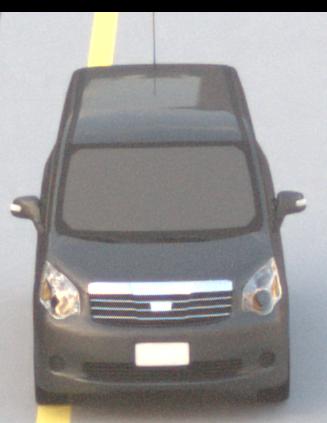
Make: Toyota
Model: Noah
Detailed model: Voxy R70G
Model produced from: 2007
Model produced until: 2013
Doors: 5
Color: gray
Road condition: dry road
Daytime: sunrise or sunset
Contrast: low contrast